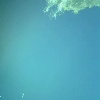
Label: water